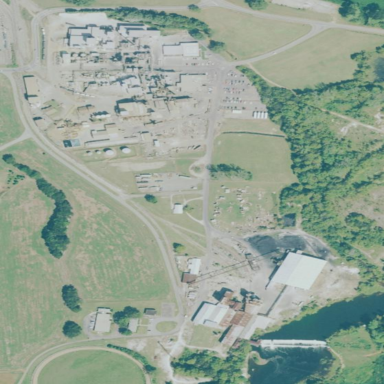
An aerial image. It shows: Industrial area.